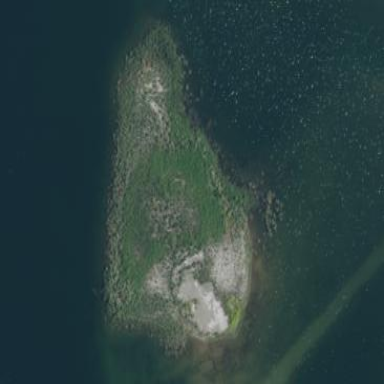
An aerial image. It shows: Island.